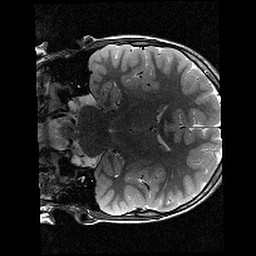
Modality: T2w
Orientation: coronal
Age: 9
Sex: male
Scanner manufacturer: siemens
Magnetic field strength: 3 T
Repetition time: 9.23 s
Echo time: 0.067 s